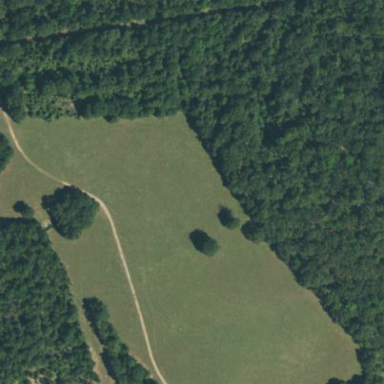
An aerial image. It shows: Mixed woodland with variety of leaf types and cycles.